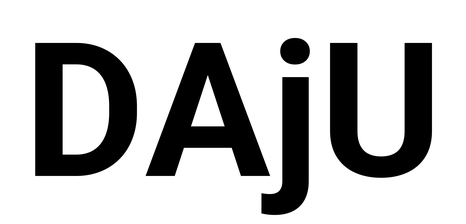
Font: Roboto_Bold